Field crop: maize
Growth stage: 2
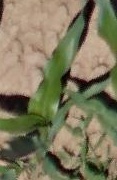
Species: maize